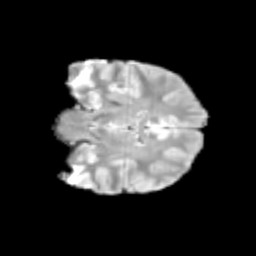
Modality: T2w
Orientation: coronal
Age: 12
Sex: male
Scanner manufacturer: siemens
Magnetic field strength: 3 T
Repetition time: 3.8 s
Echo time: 0.07 s